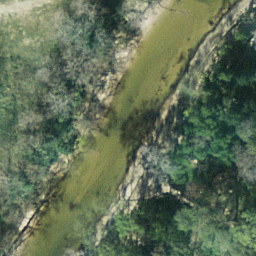
Label: river